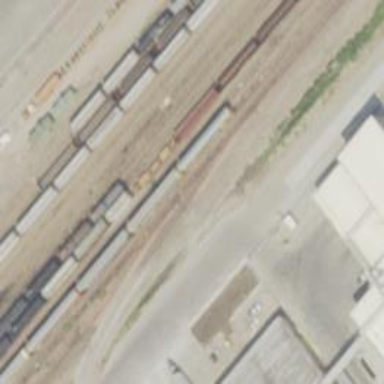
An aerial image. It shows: Railway yard used for servicing trains.